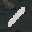
Label: 1